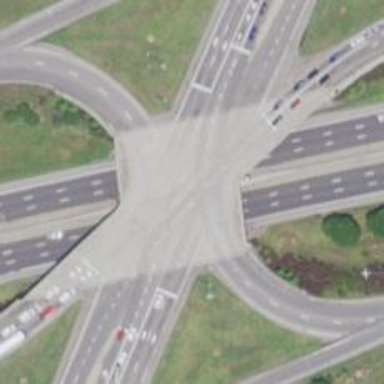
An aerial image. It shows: Asphalt surface bridge on motorway link within junction.